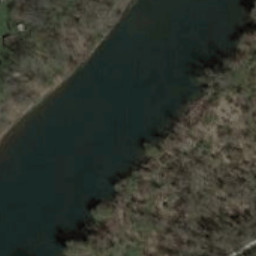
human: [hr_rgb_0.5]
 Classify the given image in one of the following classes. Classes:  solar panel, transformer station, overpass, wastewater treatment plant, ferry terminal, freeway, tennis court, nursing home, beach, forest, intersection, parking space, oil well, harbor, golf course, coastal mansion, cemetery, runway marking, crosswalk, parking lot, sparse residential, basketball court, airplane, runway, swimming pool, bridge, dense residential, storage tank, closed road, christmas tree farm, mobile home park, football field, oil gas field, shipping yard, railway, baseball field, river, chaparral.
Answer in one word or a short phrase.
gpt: river